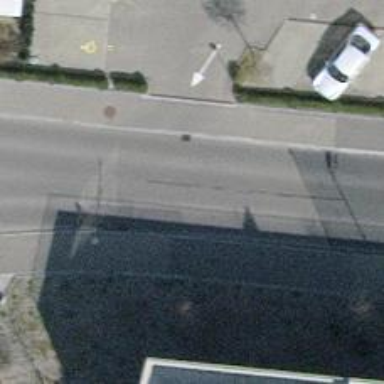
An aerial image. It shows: Tertiary road with separate sidewalks on both sides.